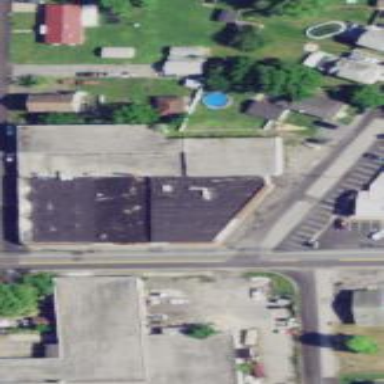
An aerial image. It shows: Building housing furniture shop.